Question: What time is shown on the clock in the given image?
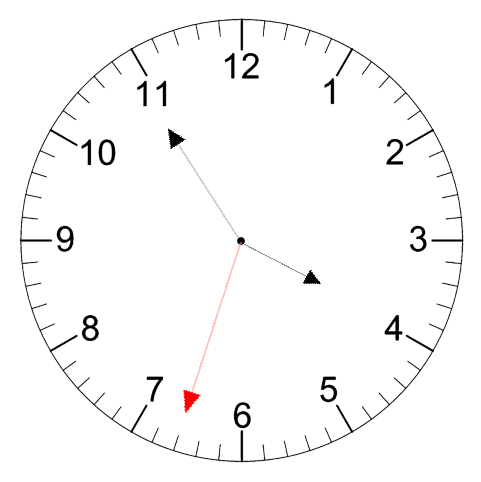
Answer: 03:54:33